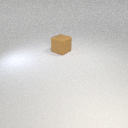
large brown rubber cube